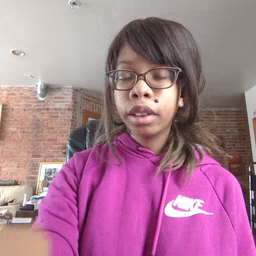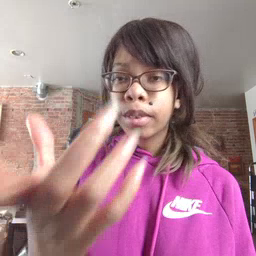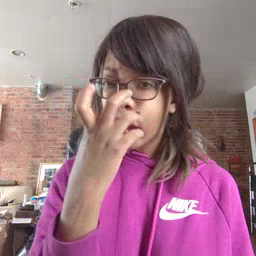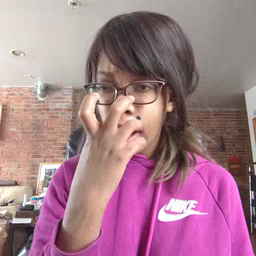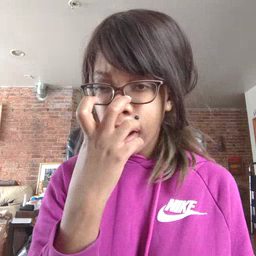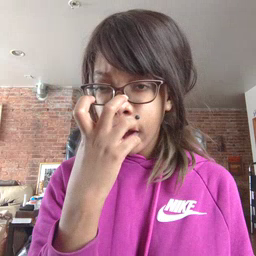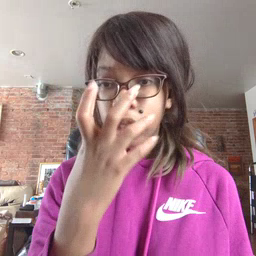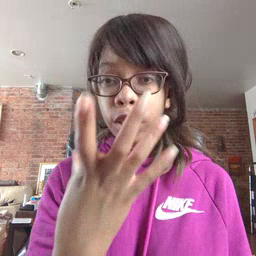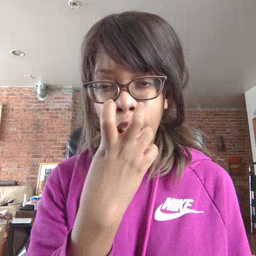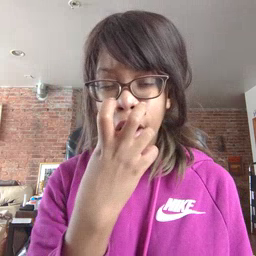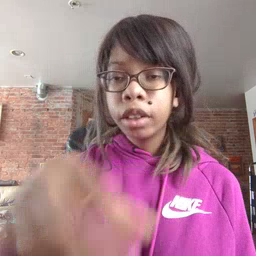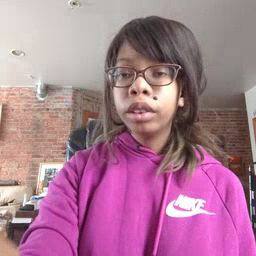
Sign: mad